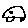
Label: car